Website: walmart
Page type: address-validator
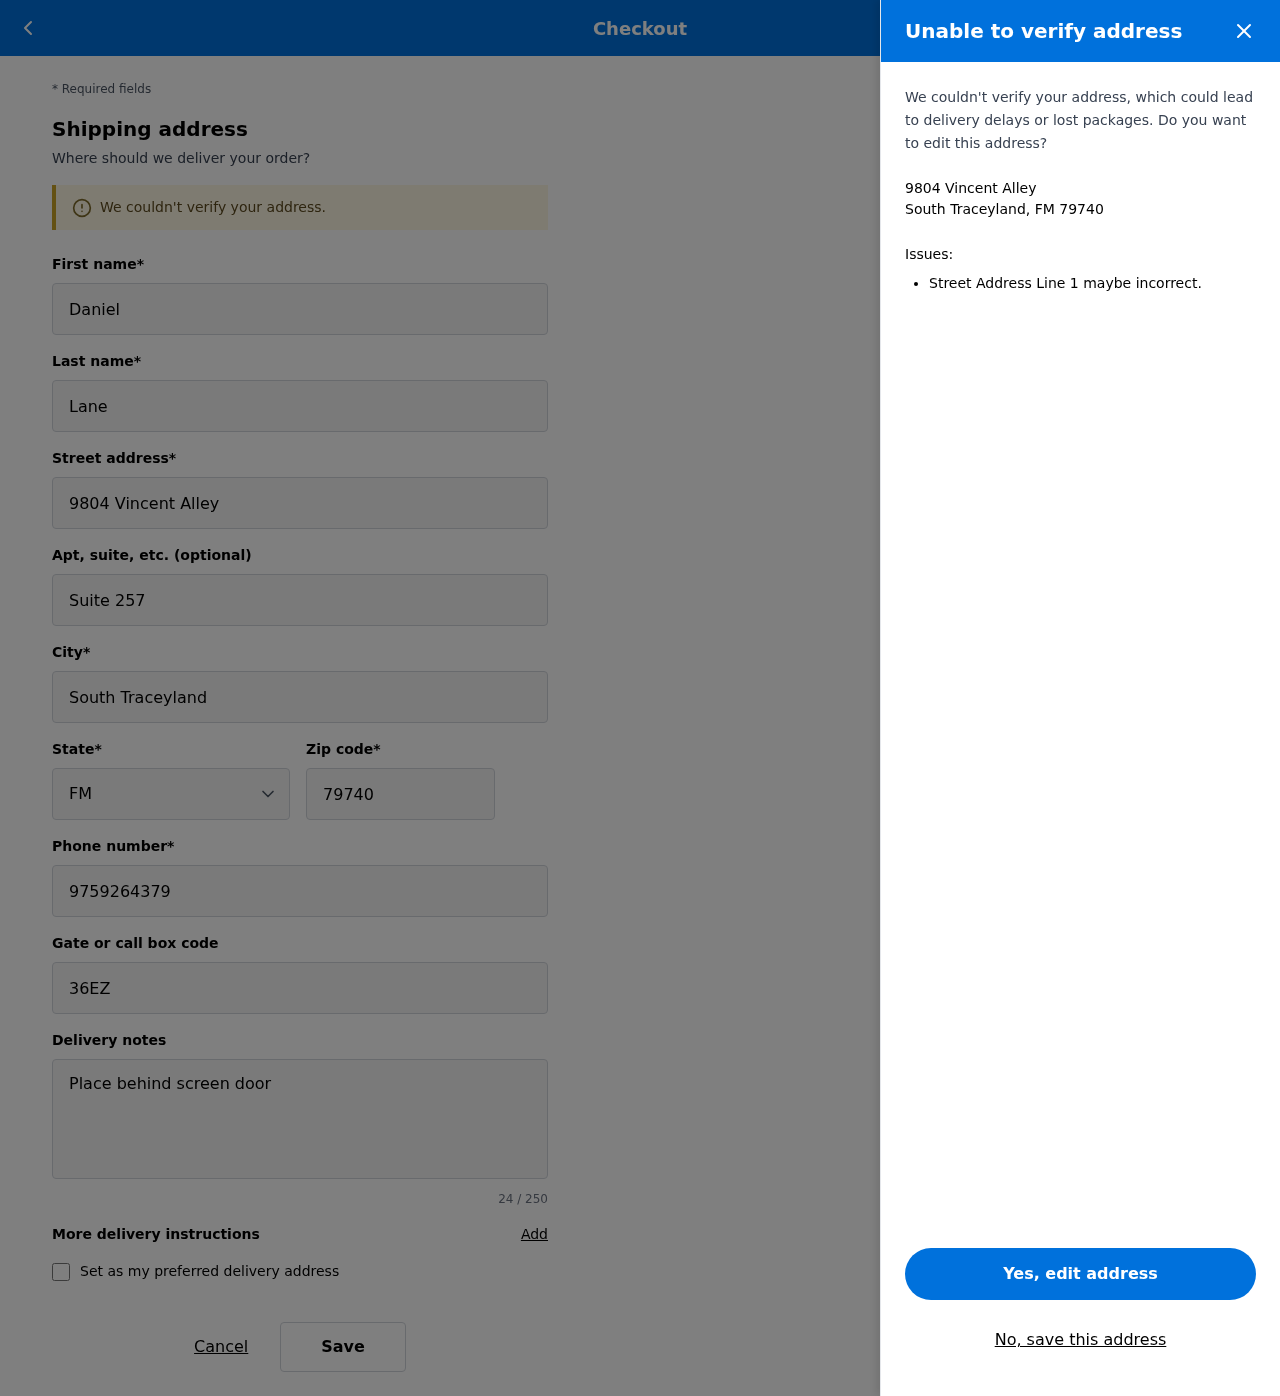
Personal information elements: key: PII_CITY_STATE_ZIP
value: South Traceyland, FM 79740
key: PII_DELIVERY_INSTRUCTIONS
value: Place behind screen door
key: PII_STATE_ABBR
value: FM
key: PII_STREET
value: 9804 Vincent Alley
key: PII_FIRSTNAME
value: Daniel
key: PII_LASTNAME
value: Lane
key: PII_STREET2
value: Suite 257
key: PII_CITY
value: South Traceyland
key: PII_POSTCODE
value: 79740
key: PII_PHONE
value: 9759264379
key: PII_SECURITY_CODE
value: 36EZ